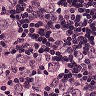
Metastatic tissue present: yes